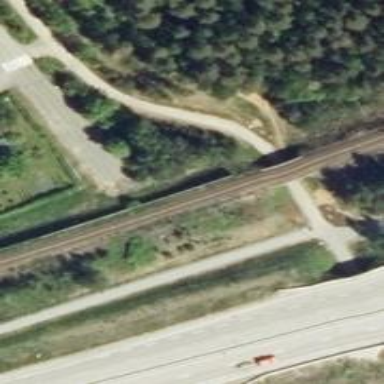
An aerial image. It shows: Single-track railway with continuous electrified contact line.